Question: I am able to open the data grid connection , Now in data grid after opening i want to update particuar value through text box. But how should I update using grid.
Below is the code
'''
private void button3_Click(object sender, EventArgs e)
{
SQLiteConnection connection4 = new SQLiteConnection(@"Data Source = C:
oo.sqlite;Version =3");
connection4.Open();
string sql2 = "Update Table set language1= '" + textBoxUpdate1.Text + "' where language1 = '" + textBox_Search.Text + "'";
SQLiteDataAdapter connect4 = new SQLiteDataAdapter(sql2, connection4);
DataSet ds4 = new DataSet();
connect4.Fill(ds4);
dataGridView.DataSource = ds4.Tables[0];
}
'''

From the image i want to say that i want to update the language 2 , so i will type in the second text box where in the update statement i will set but "where" i want to choose where the user highlights in the data grid , below is the update table where datagrid selection is there , at that place i want data grid selected
like
'''
string sql2 = "Update Table set language1= '" + textBoxUpdate1.Text + "' where language1 = '" + DATAGrid Selection + "'";
'''
Is this possible?
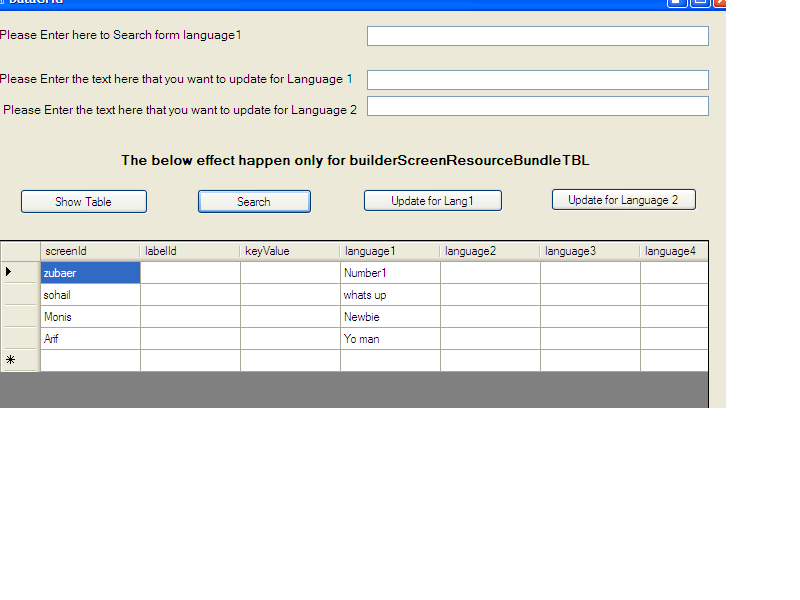
Answer: Run the below code to edit particular thing from the grid. Just edit at the grid and press the update button. Form the below code you can edit the particular row by editing on it and press the update button
'''
private void button3_Click(object sender, EventArgs e)
{
DataTable dt = dataGridView.DataSource as DataTable;
for (int i = 0; i < dt.Rows.Count; i++)
{
if (dt.Rows[i].RowState == DataRowState.Modified)
{
MessageBox.Show(dt.Rows[i][3].ToString());
}
}
'''